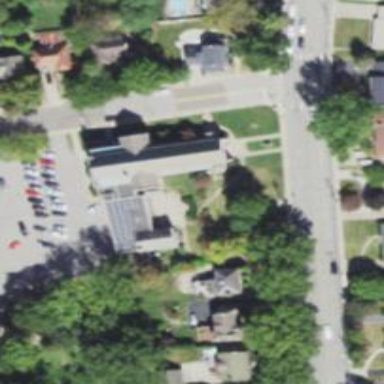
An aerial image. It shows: Kindergarten.